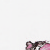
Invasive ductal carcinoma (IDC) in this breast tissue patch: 0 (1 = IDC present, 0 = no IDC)